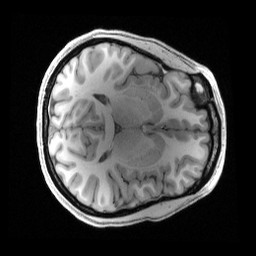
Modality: T1w
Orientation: axial
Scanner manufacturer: siemens
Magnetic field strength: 3 T
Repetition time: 2.4 s
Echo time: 0.00222 s